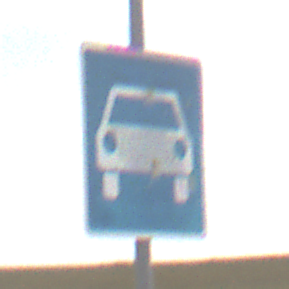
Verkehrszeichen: Kraftfahrstrasse
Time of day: Midday
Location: Outdoor (Nature)
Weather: PartlyCloudy
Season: NotSpecified
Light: Natural